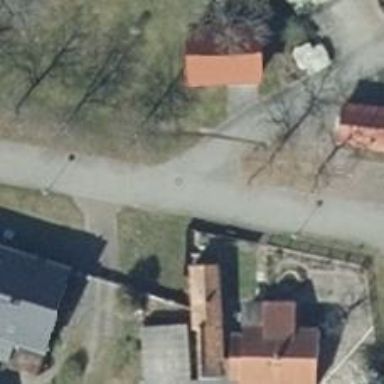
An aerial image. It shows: Residential road.